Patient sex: F
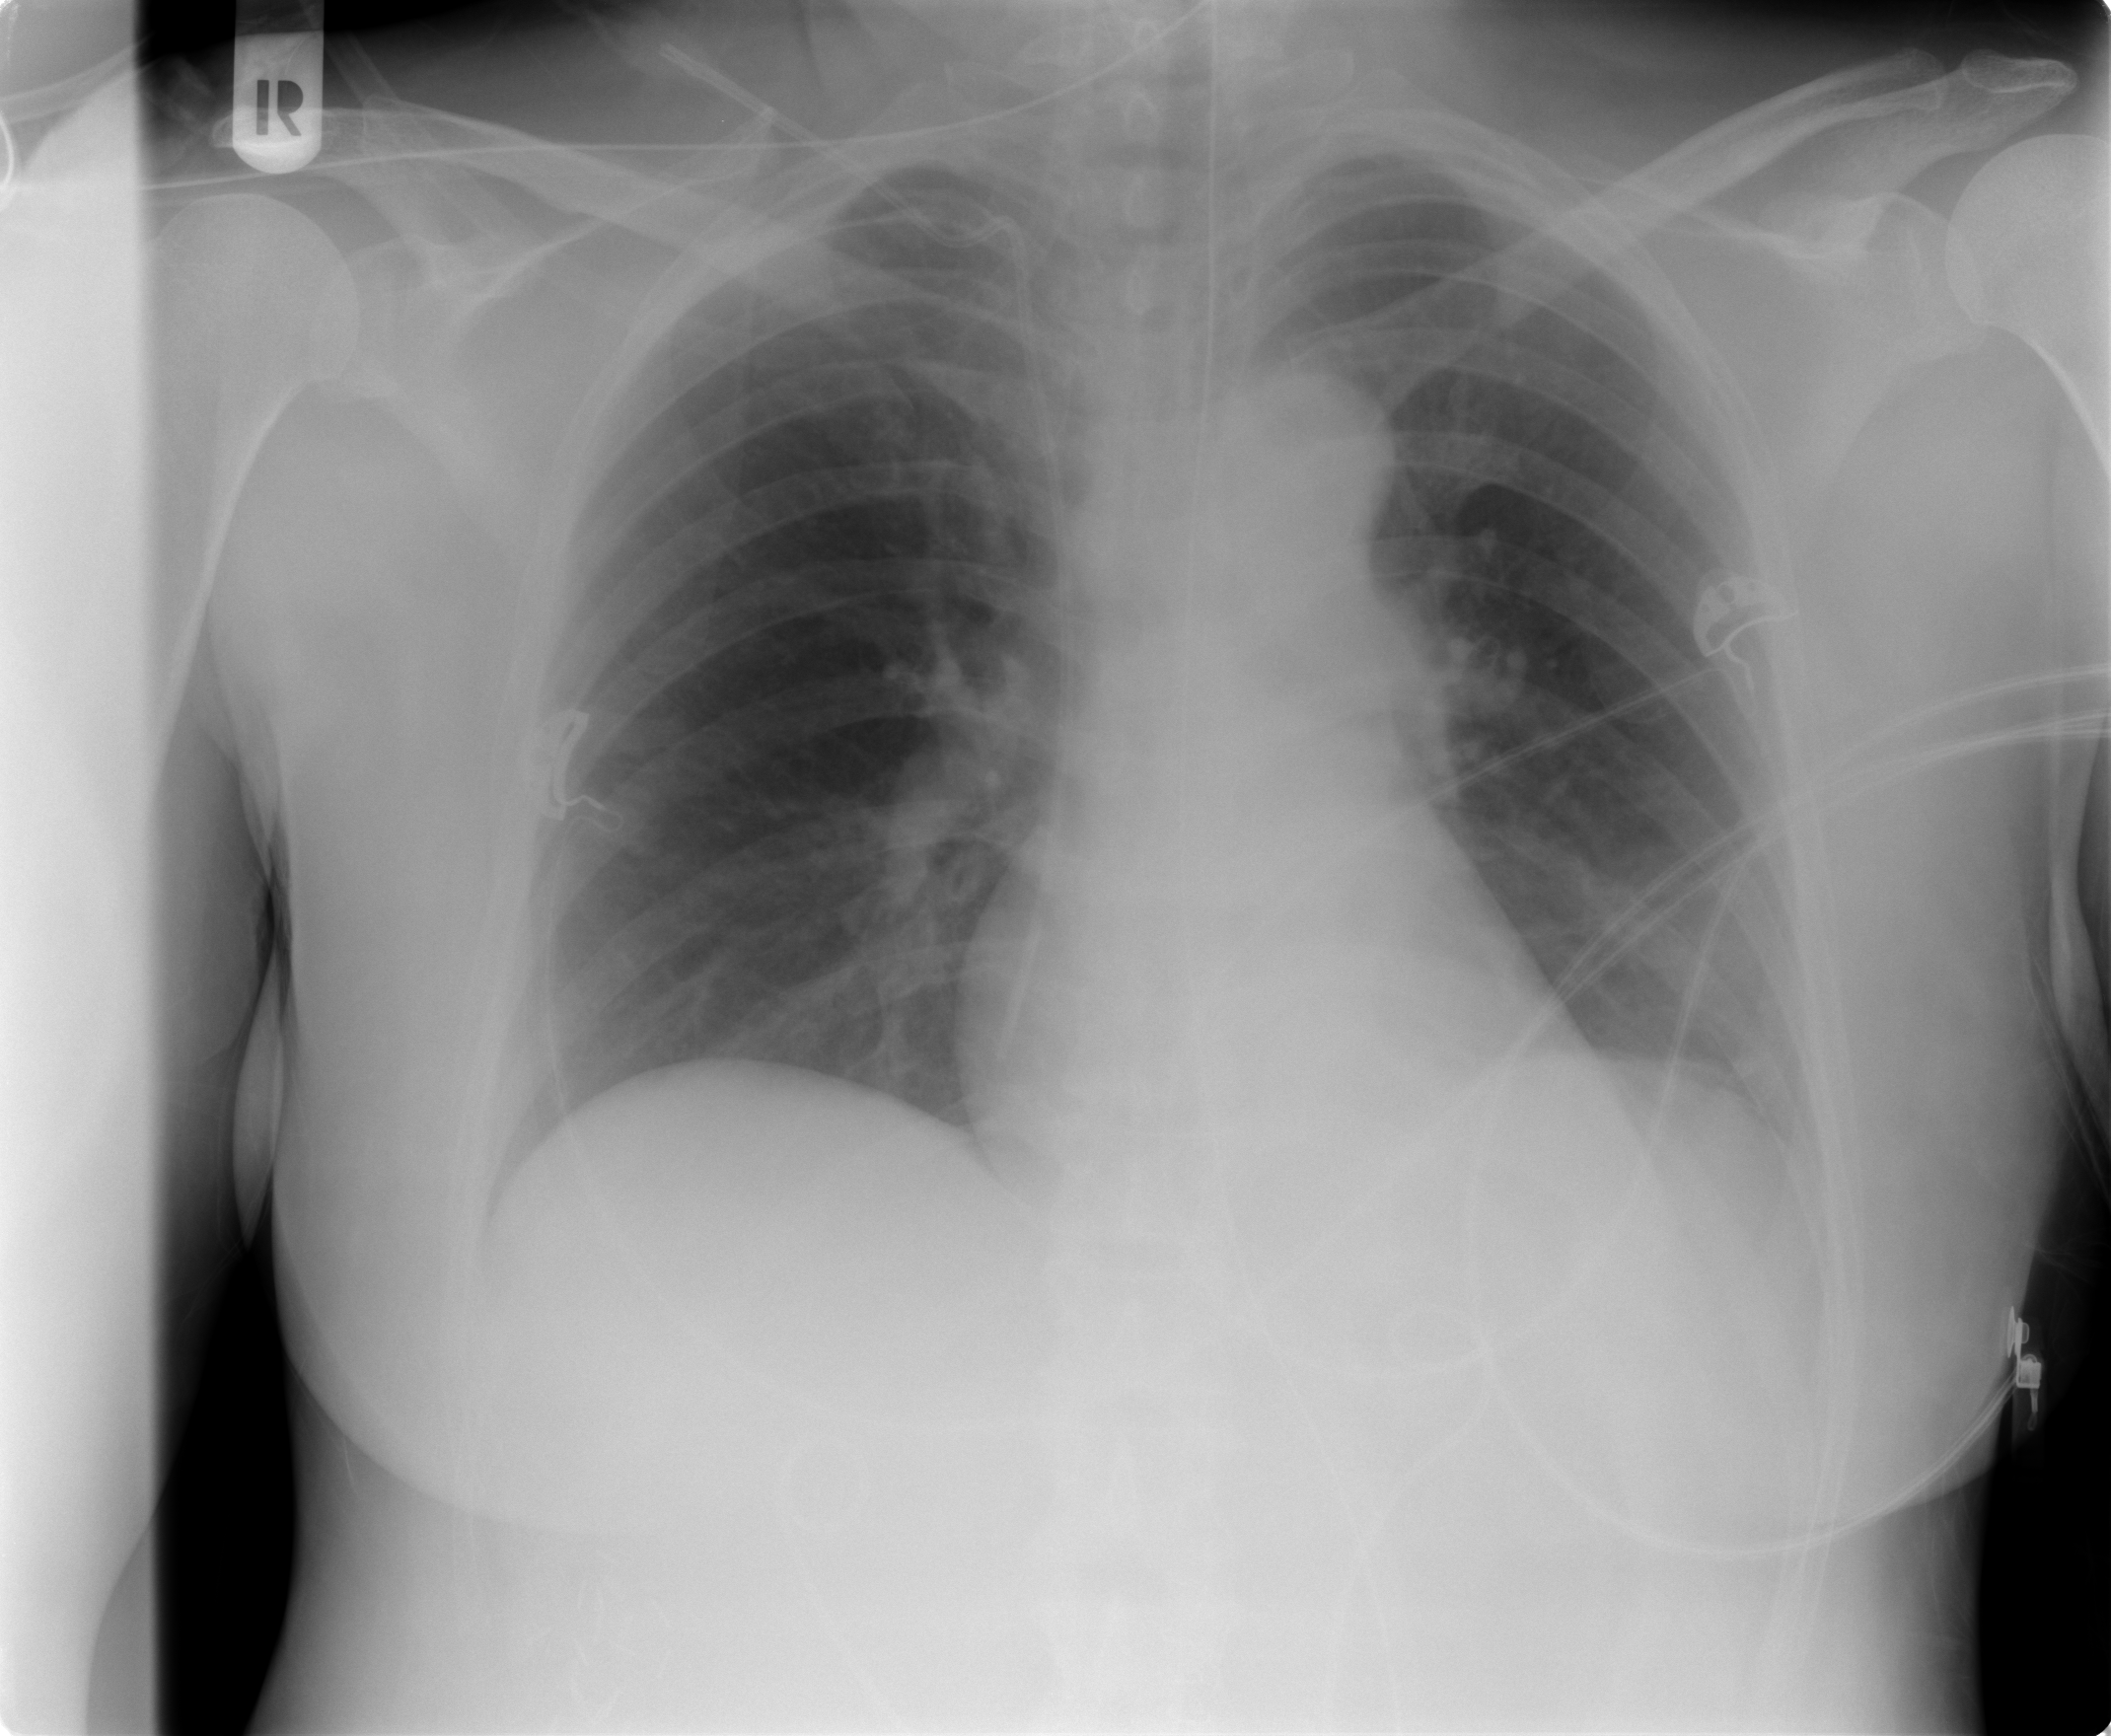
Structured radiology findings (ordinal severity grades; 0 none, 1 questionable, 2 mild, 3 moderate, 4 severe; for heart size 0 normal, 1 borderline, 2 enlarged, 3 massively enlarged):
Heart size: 0
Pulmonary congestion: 0
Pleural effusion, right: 0
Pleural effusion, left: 1
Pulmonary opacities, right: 0
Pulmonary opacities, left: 0
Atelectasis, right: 0
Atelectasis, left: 2